如图，\( AD \)、\( BE \) 是 \( \triangle ABC \) 的两条高，连接 \( DE \)，\( CD = 6 \)，\( AC = 8 \)，若 \( DE = 5 \)，则 \( AB \) 的长为\underline{~~~~~}。

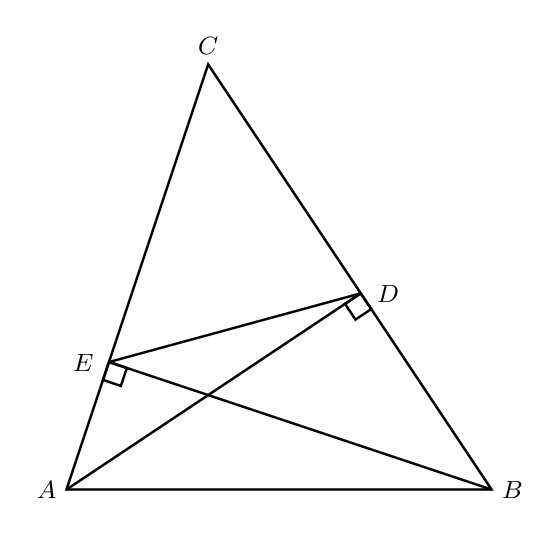
【解答】
【答案】
$\displaystyle \frac{20}{3}$

【详解】解：如图，

$\because$ $AD$、$BE$ 是 $\triangle ABC$ 的两条高，

$\therefore \angle AEB = \angle ADB = 90^\circ$，

$\therefore$ 点 $A$、$E$、$D$、$B$ 四点共圆，

$\therefore \angle AED + \angle ABC = 90^\circ$，

$\because \angle AED + \angle CED = 90^\circ$，

$\therefore \angle CED = \angle ABC$，

$\because \angle C = \angle C$，

$\therefore \triangle CED \backsim \triangle CBA$，

$\therefore \dfrac{CD}{CA} = \dfrac{DE}{AB}$，

$\therefore \dfrac{6}{8} = \dfrac{5}{AB}$，

$\therefore AB = \dfrac{20}{3}$，

故答案为：$\dfrac{20}{3}$。
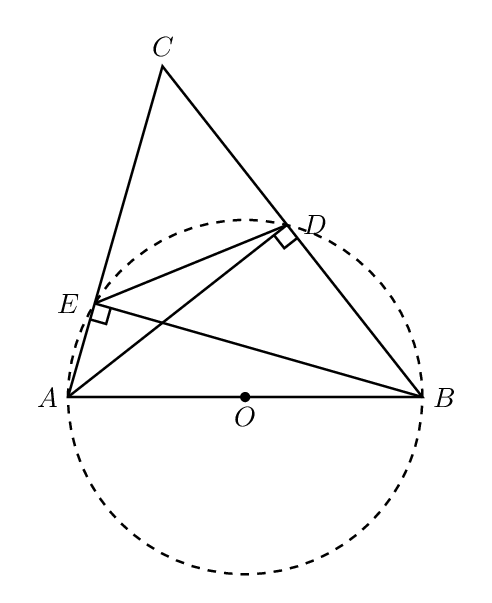